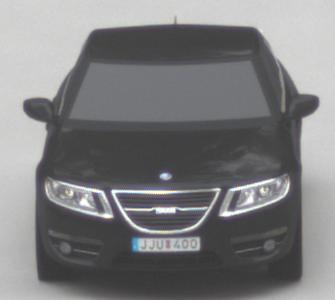
Make: Saab
Model: 5-Sep
Detailed model: 9-5 1.6T
Model produced from: 2010/06
Model produced until: 2011/12
Doors: 4
Color: black
Road condition: dry road
Daytime: morning or afternoon
Contrast: low contrast